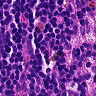
Metastatic tissue present: no